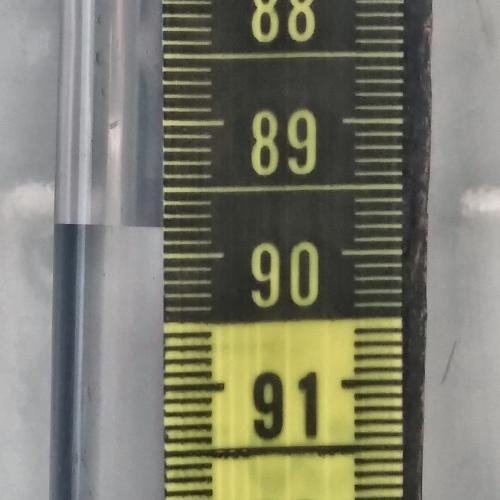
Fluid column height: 89.8 cm